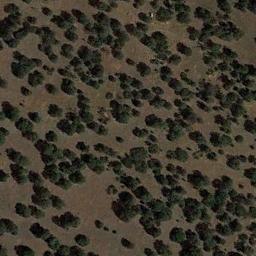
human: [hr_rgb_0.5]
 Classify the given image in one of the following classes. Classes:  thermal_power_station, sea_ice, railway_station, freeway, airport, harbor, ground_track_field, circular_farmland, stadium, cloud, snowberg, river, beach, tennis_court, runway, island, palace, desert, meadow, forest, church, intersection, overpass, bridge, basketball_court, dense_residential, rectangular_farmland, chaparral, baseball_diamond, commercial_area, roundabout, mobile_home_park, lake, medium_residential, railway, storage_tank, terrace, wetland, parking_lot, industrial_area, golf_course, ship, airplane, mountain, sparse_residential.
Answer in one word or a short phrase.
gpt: chaparral